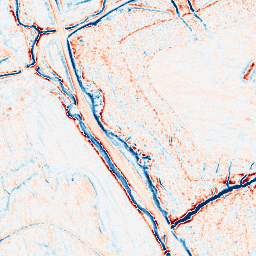
Category: edge_preserving
Decomposition family: anisotropic_diffusion
Decomposition parameters: iterations: 10
kappa: 10
gamma: 0.2
Upsampling method: bicubic
Upsampling parameters: scale: 4
Upsampling scale: 4